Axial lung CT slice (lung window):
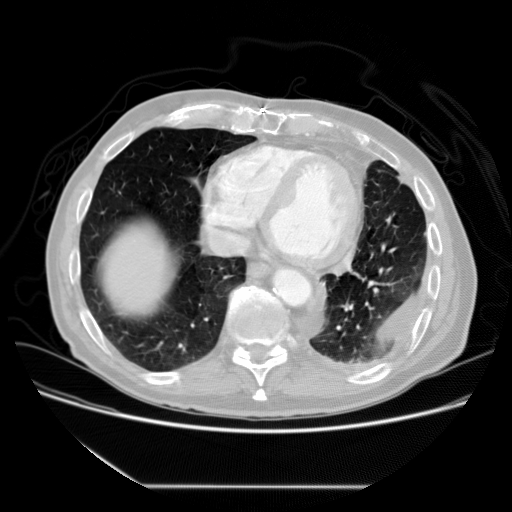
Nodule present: no